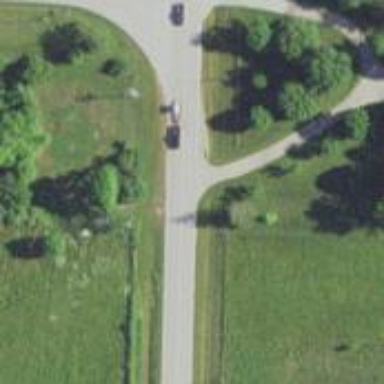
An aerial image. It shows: Unclassified road.